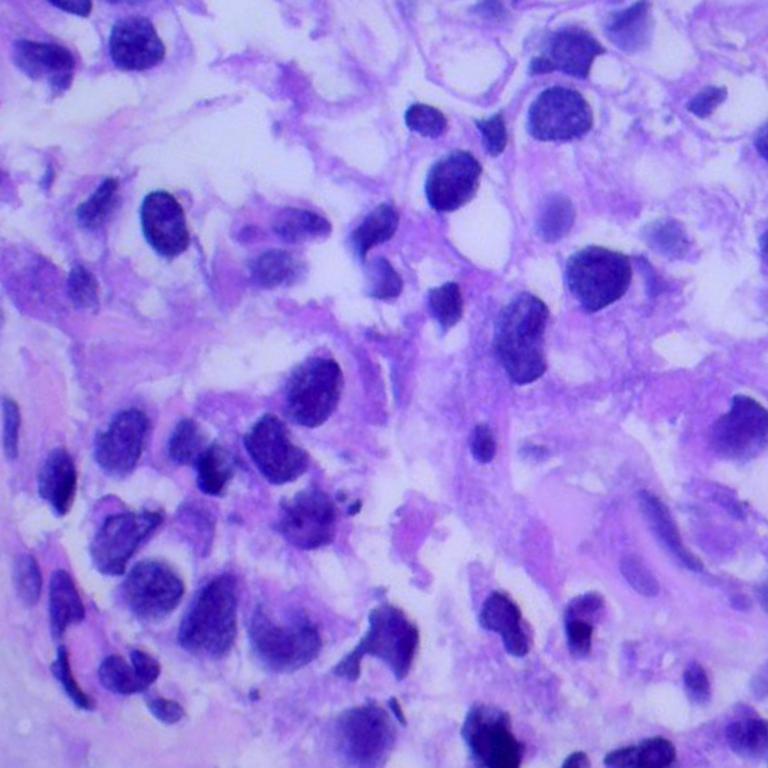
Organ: lung
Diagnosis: adenocarcinomas